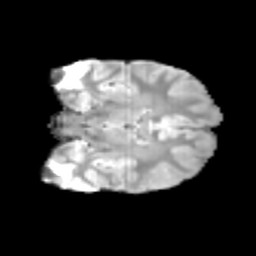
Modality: T2w
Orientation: coronal
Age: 12
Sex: male
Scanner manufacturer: siemens
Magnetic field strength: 3 T
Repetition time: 3.8 s
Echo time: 0.07 s